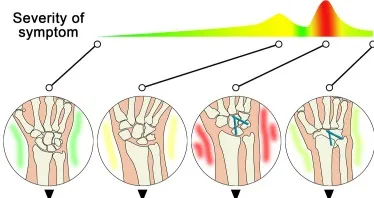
MRI of Chiari II syringomyelia, with stars denoting the syrinx.
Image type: radiology (mri)